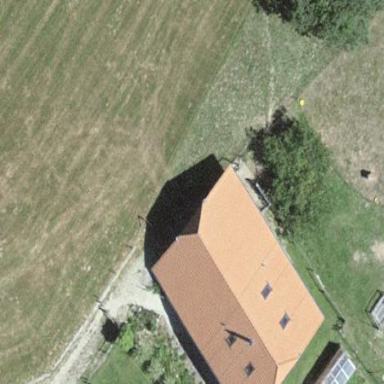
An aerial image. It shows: Farm building.